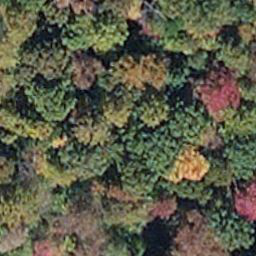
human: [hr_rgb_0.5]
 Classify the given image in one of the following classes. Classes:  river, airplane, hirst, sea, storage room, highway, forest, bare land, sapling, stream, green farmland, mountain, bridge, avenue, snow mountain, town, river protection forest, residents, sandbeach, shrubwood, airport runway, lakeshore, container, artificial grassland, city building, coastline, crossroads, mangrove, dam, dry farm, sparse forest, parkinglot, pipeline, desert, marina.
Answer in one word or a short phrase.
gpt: mangrove